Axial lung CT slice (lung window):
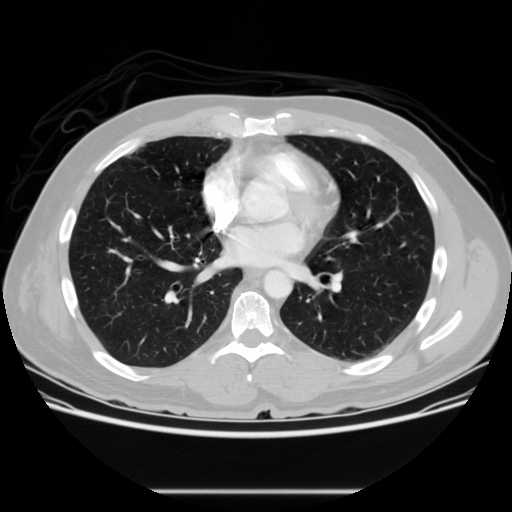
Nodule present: no